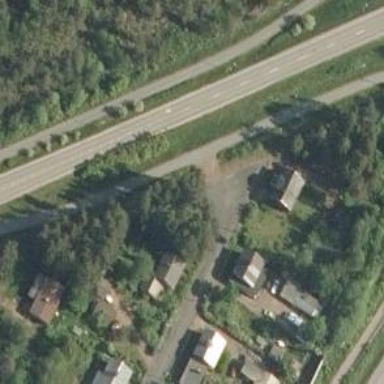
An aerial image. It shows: Asphalt cycleway.